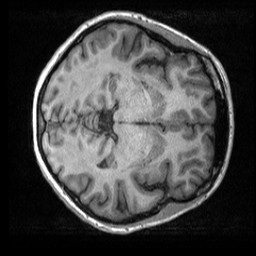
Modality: T1w
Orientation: axial
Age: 36
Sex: female
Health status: healthy
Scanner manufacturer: siemens
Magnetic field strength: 3 T
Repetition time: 2 s
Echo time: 0.00232 s